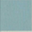
Piece: xx